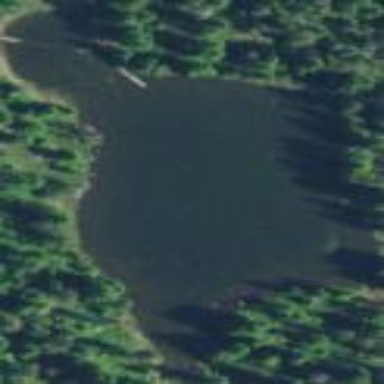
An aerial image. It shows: Beautiful lake surrounded by nature.